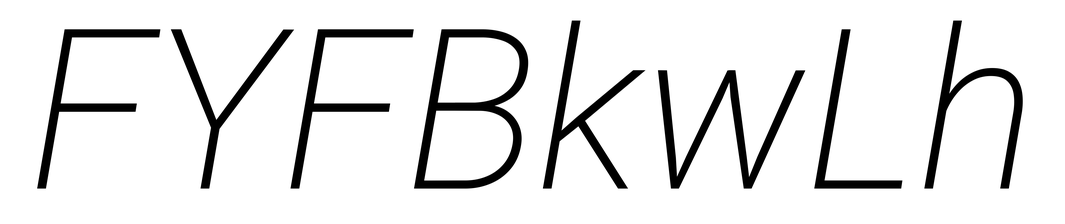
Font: Roboto-Italic_ExtraLight_Italic